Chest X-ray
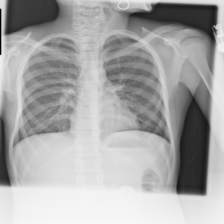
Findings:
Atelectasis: negative
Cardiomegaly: negative
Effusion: negative
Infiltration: negative
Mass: negative
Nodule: negative
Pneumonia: negative
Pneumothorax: negative
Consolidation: negative
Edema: negative
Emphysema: negative
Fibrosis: negative
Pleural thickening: negative
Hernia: negative